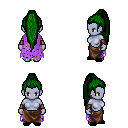
a pixel art fantasy rpg character, female body template, dark elf, purple skin, maroon tattered cape, robe skirt, green extra-long topknot hairstyle, leather bracers, black slippers, four views (front, back, left, right), 2x2 character sprite sheet, small pixel art, hard edges, no anti-aliasing